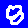
Digit: 8